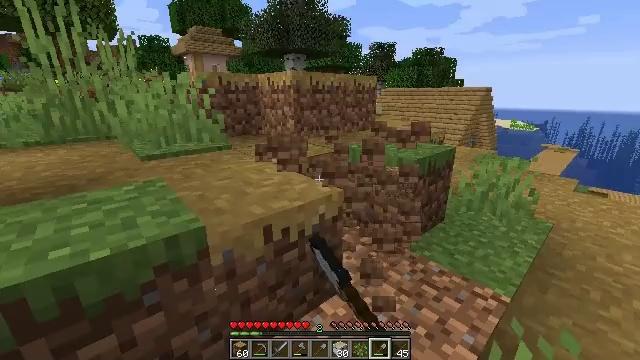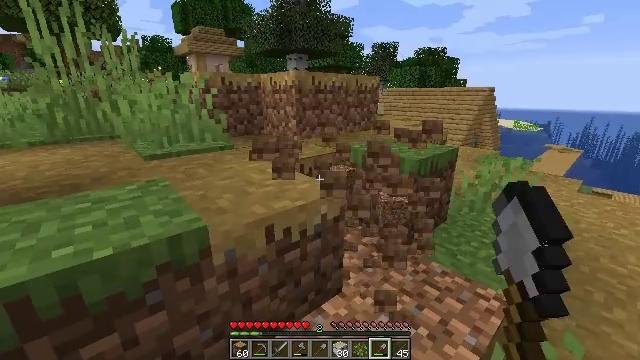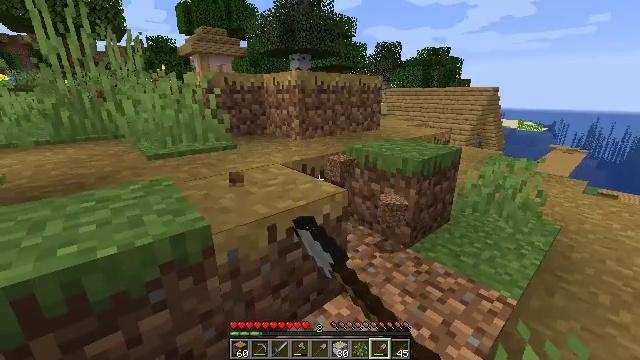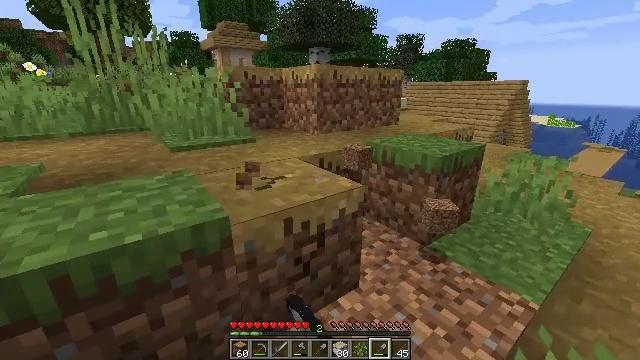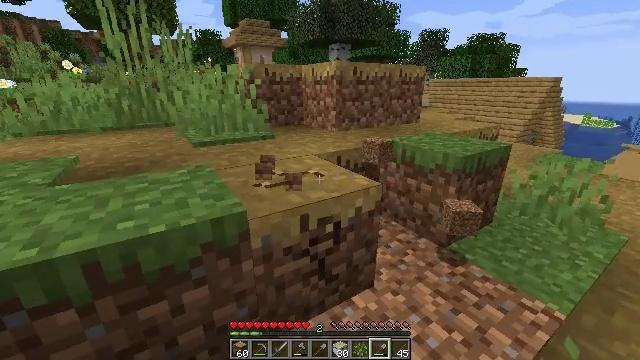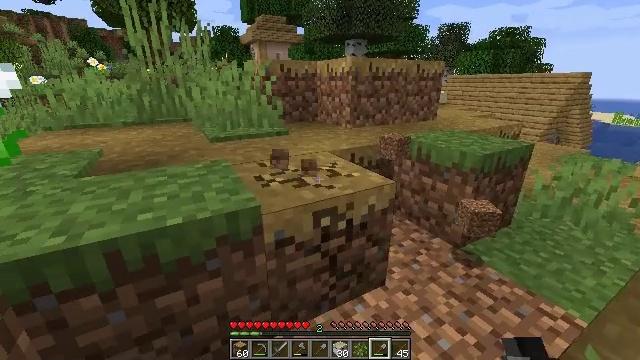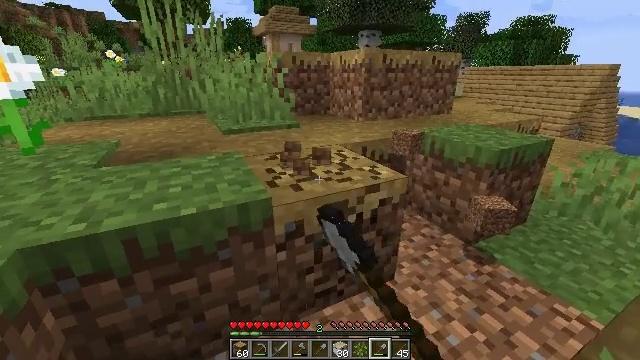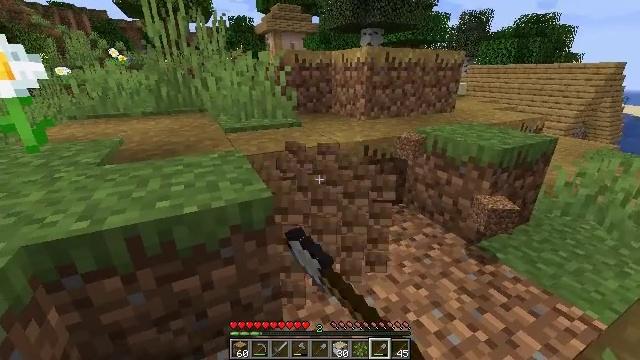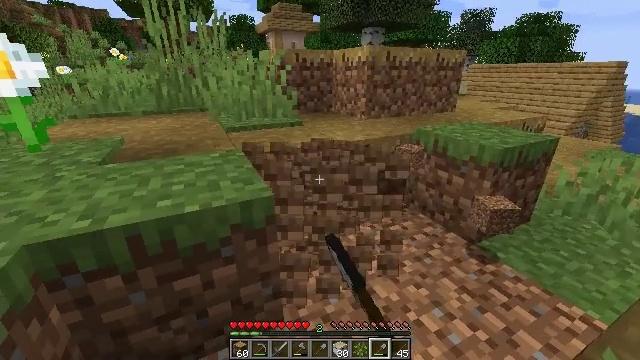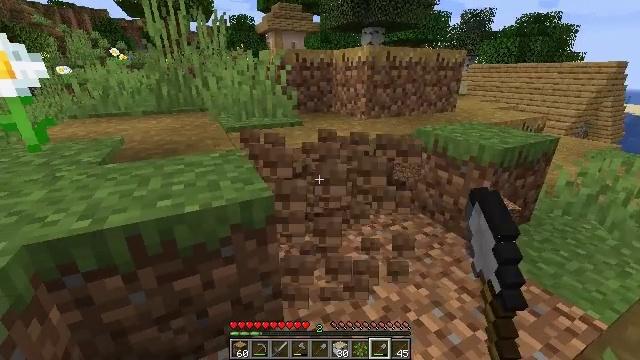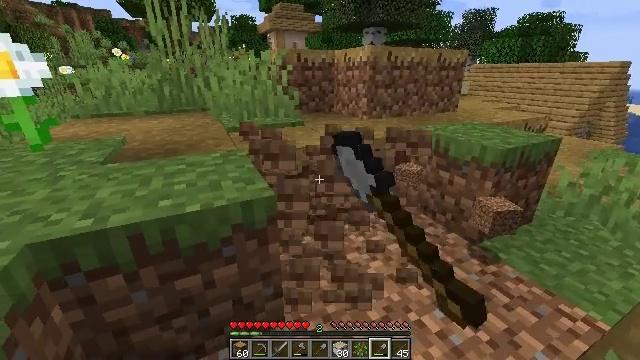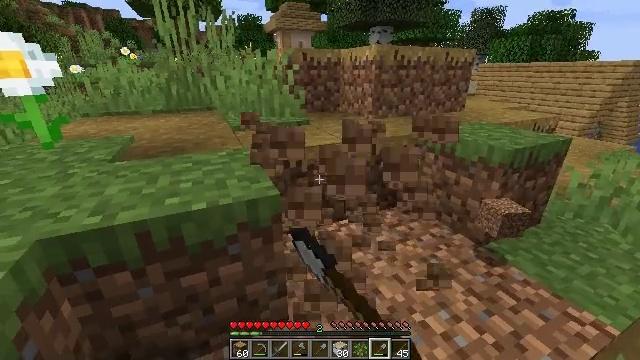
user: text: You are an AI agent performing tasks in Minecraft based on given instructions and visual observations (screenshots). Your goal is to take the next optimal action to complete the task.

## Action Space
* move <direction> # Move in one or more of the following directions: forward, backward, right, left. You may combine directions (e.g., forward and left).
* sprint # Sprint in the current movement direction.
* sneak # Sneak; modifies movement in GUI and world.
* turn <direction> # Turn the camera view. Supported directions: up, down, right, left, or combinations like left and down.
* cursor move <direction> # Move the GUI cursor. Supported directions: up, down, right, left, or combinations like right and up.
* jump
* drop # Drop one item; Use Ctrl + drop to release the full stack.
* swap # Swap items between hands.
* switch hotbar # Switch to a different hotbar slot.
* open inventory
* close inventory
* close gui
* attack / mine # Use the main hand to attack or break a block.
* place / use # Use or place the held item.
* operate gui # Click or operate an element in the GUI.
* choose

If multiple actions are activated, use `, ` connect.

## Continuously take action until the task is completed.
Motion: motion action
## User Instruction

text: Mine the grass path to create a new path.
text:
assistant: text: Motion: attack / mine
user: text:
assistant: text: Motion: attack / mine
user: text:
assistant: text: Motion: turn left and down, attack / mine
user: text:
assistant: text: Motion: turn left, attack / mine
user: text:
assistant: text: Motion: turn left, attack / mine
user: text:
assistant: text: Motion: turn left and down, attack / mine
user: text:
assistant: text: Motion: attack / mine
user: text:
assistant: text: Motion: attack / mine
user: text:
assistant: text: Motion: attack / mine
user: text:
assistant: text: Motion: attack / mine
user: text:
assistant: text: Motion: turn left, attack / mine
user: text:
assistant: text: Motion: attack / mine